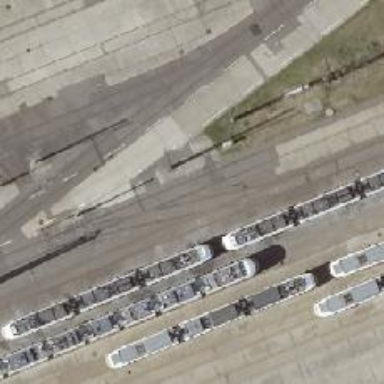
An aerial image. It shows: Tram railway yard with electrified contact line.